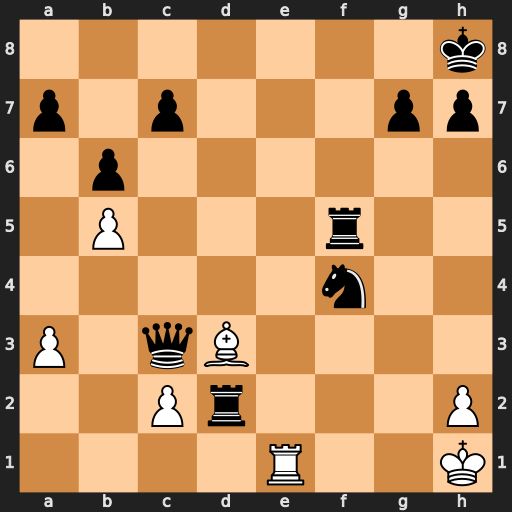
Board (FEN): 7k/p1p3pp/1p6/1P3r2/5n2/P1qB4/2Pr3P/4R2K
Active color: w
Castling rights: -
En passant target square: -
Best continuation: Re8+ Rf8 Rxf8#